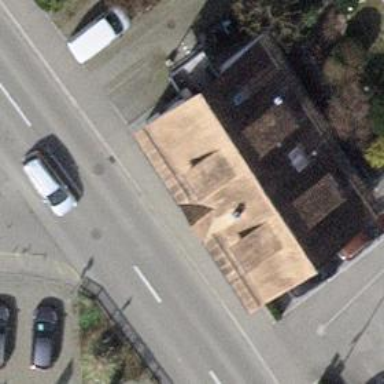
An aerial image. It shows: Beauty shop.